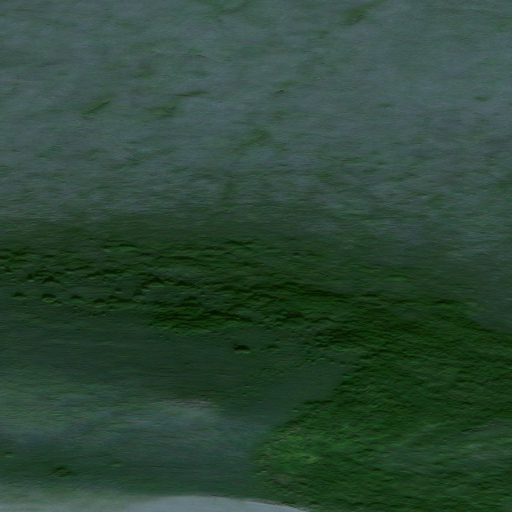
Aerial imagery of mountains in Alaska named Canoe Hills containing only unknown